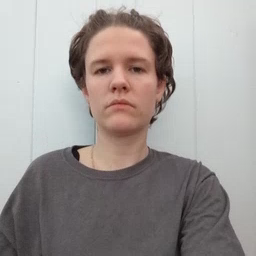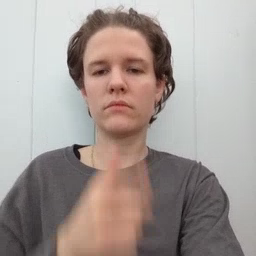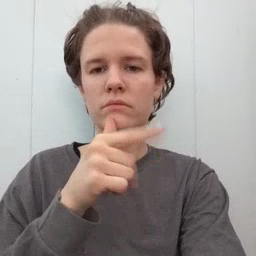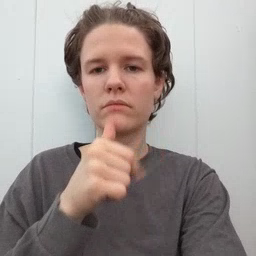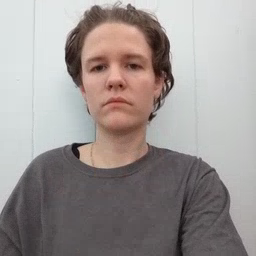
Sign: who